【题型】填空题　【知识点】解析几何　【难度】easy
如图，在直角坐标系$xOy$中，已知$A(3,0)$，$B(0,3)$，从点$P(1,0)$射出的\\
光线经直线$AB$反射到$y$轴上，再经$y$轴反射后又回到点$P$，则光线所经过的路程的为\underline{\quad\quad\quad}.

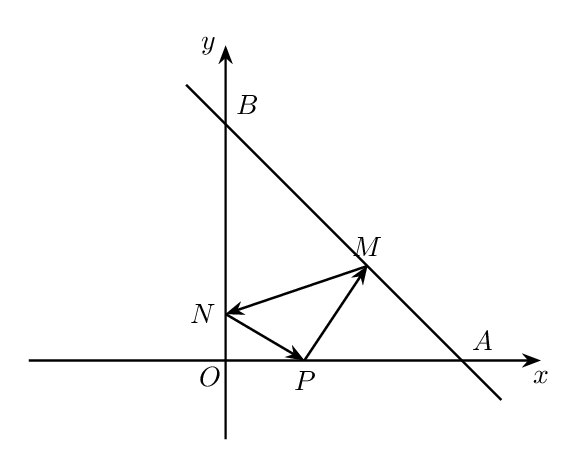
【解答】
\noindent 【答案】$2\sqrt{5}$\\
\noindent 【难度】0.85\\
\noindent 【知识点】求点关于直线的对称点、光线反射问题(2)——直线关于直线对称\\
\noindent 【分析】作出$P$点关于$y$轴的对称点$P_1$以及关于$AB$的对称点$P_2$，将问题转化为求解$|P_1P_2|$，由此求解出结果.\\
\noindent 【详解】$P$点关于$y$轴的对称点$P_1(-1,0)$，关于$AB$的对称点$P_2(m,n)$，如图所示，

\vspace{1em}
\noindent 又因为$A(3,0)$，$B(0,3)$，所以直线$AB$方程为：$\dfrac{x}{3}+\dfrac{y}{3}=1$，即$x+y-3=0$，\\
\noindent 所以
\[
\begin{cases}
\dfrac{m+1}{2}+\dfrac{n+0}{2}-3=0 \\
\dfrac{n-0}{m-1}\times(-1)=-1
\end{cases}
\]
，解得
\[
\begin{cases}
m=3 \\
n=2
\end{cases}
\]
，即$P_2(3,2)$.\\
\noindent 所以光线经过的路程为$|PM|+|MN|+|PN|=|P_2M|+|MN|+|P_1N|=|P_1P_2|=\sqrt{(3+1)^2+(2-0)^2}=2\sqrt{5}$.\\
\noindent 故答案为：$2\sqrt{5}$
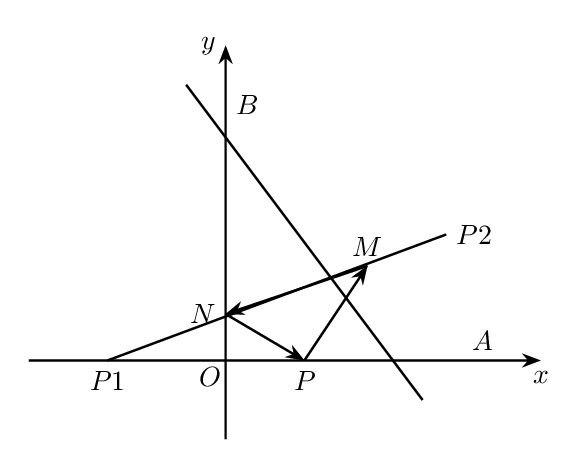